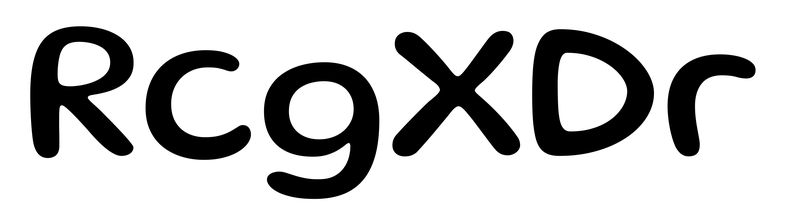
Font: Gluten_Regular